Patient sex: F
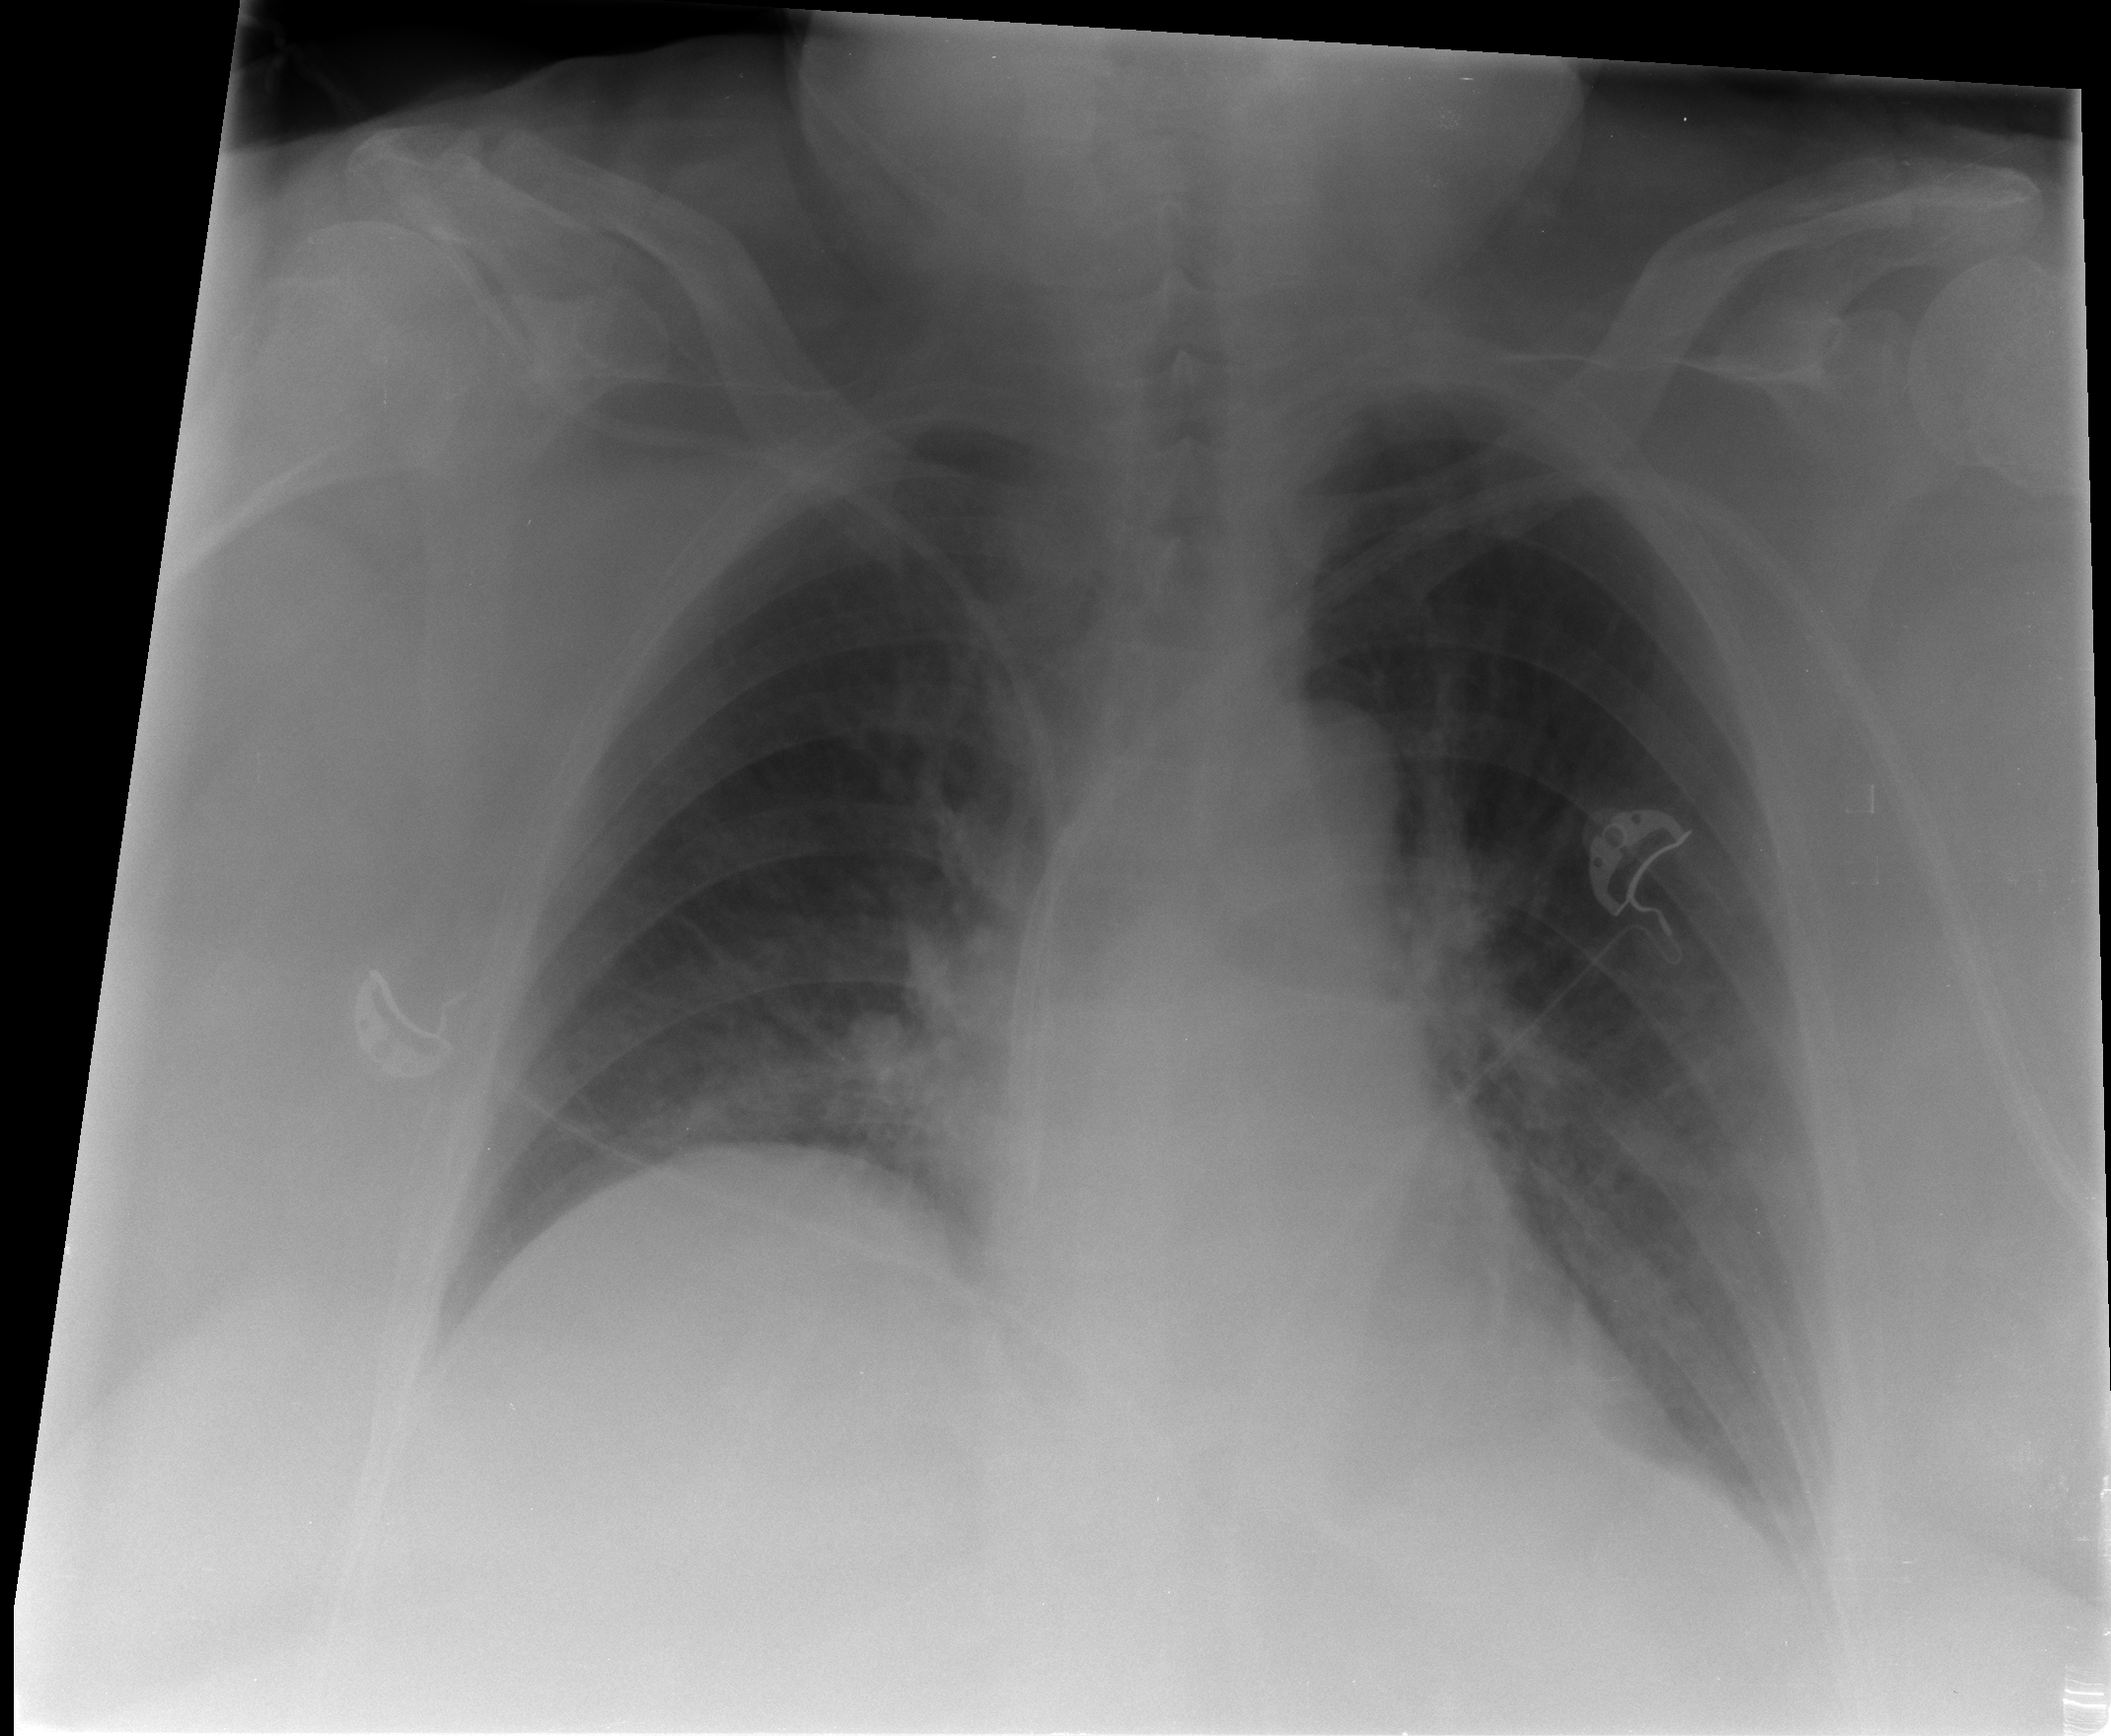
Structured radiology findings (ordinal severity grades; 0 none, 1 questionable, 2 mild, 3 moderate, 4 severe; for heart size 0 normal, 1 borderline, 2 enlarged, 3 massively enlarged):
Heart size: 0
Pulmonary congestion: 1
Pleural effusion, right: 0
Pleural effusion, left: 1
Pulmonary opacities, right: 0
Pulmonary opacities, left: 0
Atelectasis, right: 2
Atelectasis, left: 1